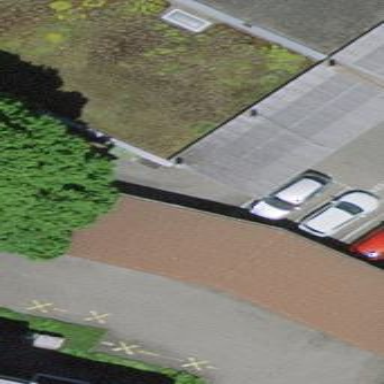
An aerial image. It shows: View of roof of building.